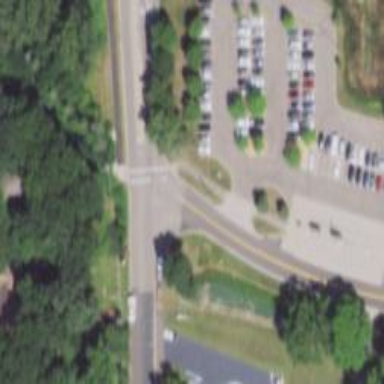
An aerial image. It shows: Marked crossing on cycleway.